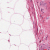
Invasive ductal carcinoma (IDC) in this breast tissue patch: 0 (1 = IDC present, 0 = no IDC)